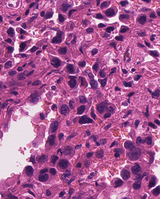
Tumor epithelial tissue: yes
Tumor-associated stroma tissue: no
Normal tissue: no